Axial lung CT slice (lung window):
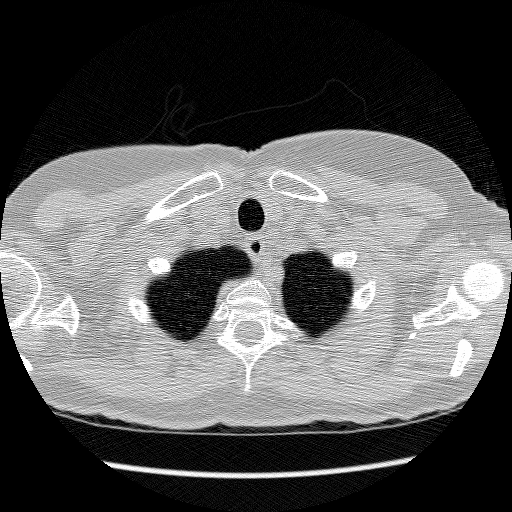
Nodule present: no